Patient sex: M
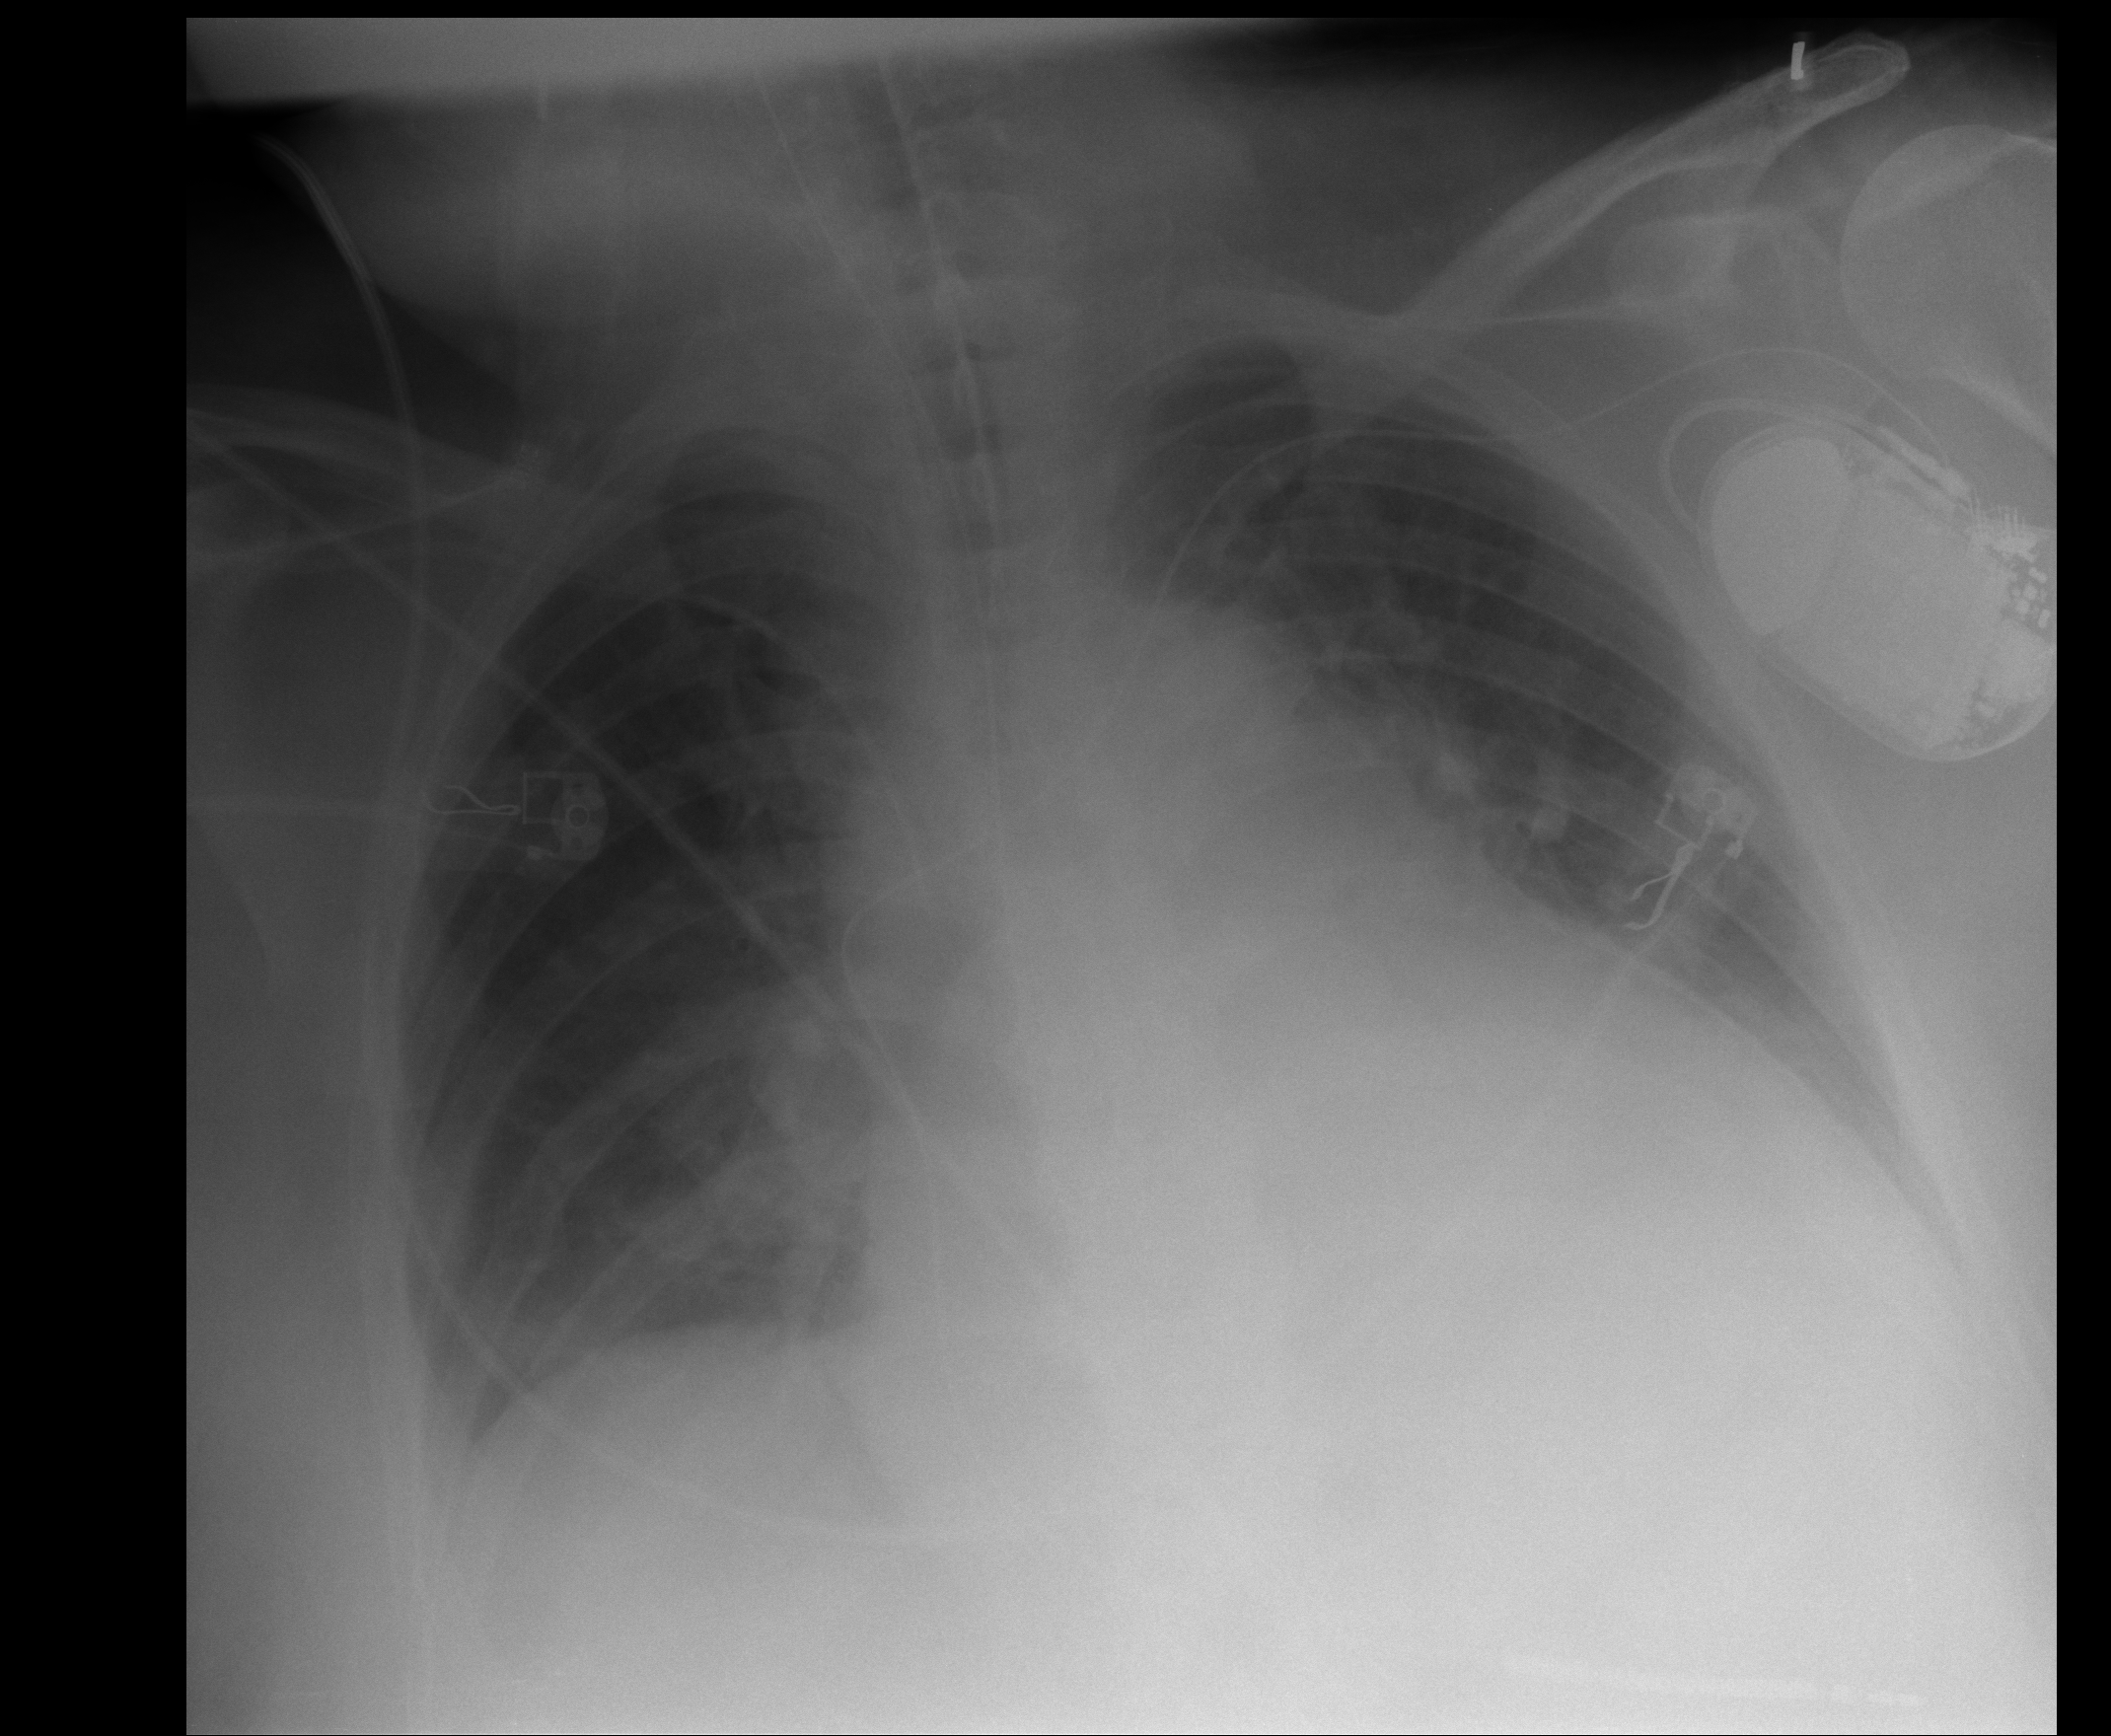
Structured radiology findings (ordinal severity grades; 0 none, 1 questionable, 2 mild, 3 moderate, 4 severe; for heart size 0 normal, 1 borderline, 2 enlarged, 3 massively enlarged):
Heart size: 2
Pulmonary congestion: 1
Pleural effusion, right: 1
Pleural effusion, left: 1
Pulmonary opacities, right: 1
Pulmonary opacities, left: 0
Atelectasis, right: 2
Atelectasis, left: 2